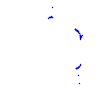
Particle: pion